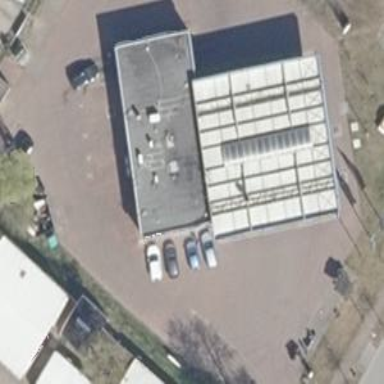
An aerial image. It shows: Fuel station.